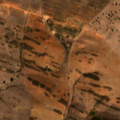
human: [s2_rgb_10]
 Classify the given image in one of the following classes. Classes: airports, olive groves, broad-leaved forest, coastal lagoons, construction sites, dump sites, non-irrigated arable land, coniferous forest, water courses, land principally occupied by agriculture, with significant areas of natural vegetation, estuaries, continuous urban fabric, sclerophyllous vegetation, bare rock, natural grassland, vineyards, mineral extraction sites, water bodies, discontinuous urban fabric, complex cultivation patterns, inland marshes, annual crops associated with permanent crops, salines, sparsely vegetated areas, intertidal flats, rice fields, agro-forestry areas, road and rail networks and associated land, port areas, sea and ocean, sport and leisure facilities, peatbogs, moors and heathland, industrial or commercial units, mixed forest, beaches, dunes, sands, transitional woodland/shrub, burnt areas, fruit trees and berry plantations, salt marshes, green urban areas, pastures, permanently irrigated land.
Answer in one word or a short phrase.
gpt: non-irrigated arable land, land principally occupied by agriculture, with significant areas of natural vegetation, agro-forestry areas, transitional woodland/shrub